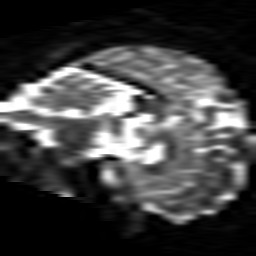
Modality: ADC
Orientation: sagittal
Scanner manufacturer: siemens
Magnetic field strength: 1.5 T
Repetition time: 8.1 s
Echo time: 0.119 s